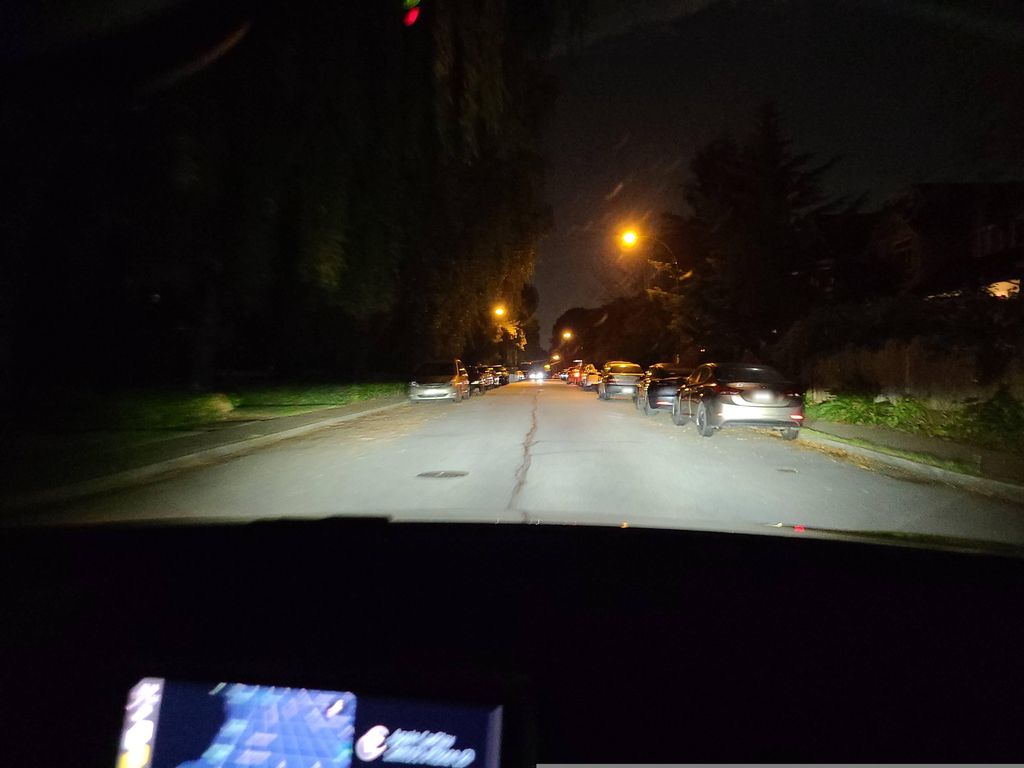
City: vancouver